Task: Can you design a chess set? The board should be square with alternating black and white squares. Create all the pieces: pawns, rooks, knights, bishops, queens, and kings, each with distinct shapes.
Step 1775:
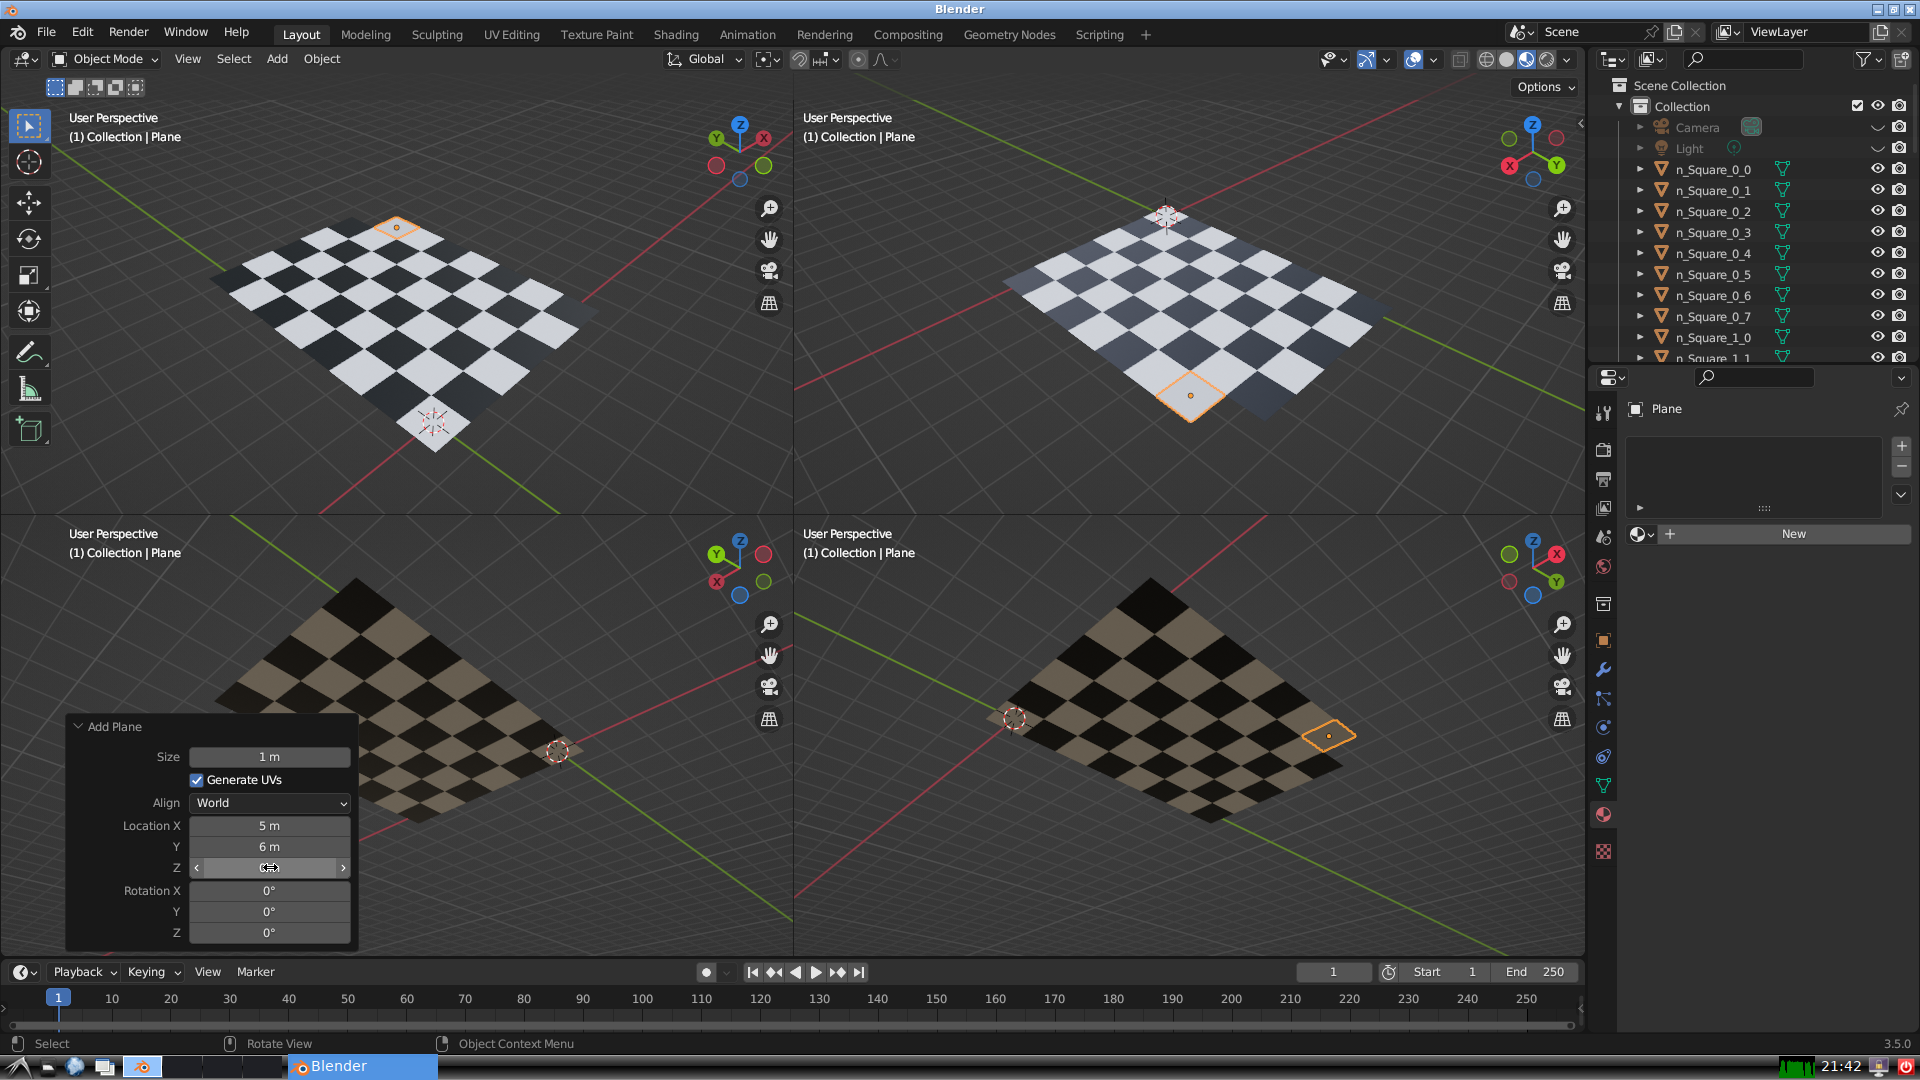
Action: click: no